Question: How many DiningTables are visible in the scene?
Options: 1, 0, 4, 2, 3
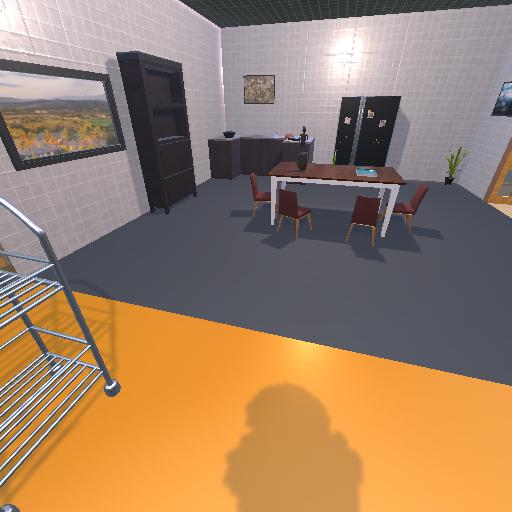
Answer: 1